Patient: sex F, age 43
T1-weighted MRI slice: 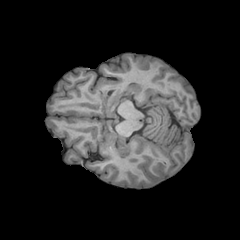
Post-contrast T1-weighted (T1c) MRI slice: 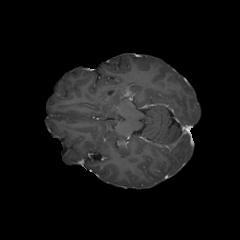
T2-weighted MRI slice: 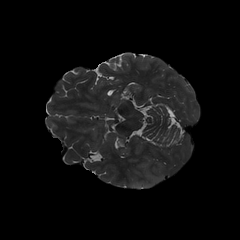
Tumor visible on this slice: yes
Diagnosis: Astrocytoma, IDH-wildtype
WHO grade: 3